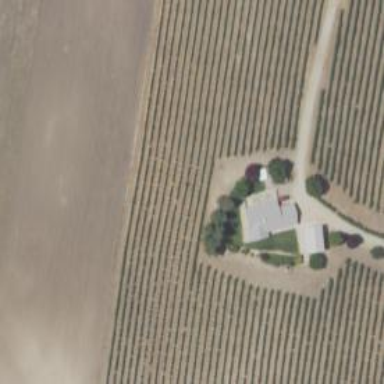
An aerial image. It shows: Vineyard with grape crops.